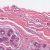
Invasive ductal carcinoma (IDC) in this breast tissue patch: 0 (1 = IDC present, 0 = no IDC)